Interaction volume radius: 10 \u00c5
Interaction volume height: 25 \u00c5
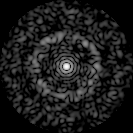
Disorder parameter: 0.8394